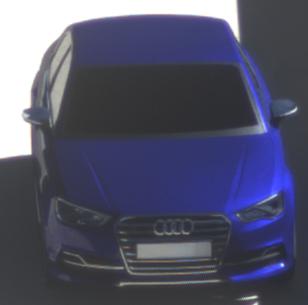
Make: Audi
Model: S3
Detailed model: 8V
Model produced from: 2013
Model produced until: 2020
Doors: 4
Color: blue
Road condition: dry road
Daytime: midday
Contrast: high contrast